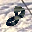
Label: 8